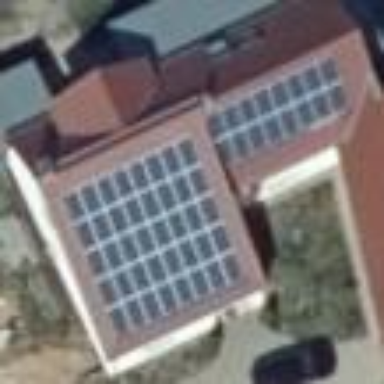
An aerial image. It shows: Small solar photovoltaic panel generator inside building.